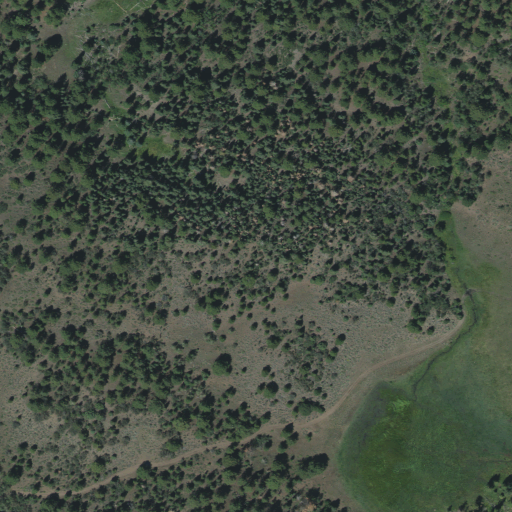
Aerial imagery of plain(s) in Utah named Round Meadow containing evergreen forest, shrub, low intensity development, and grassland